Interaction volume radius: 5 \u00c5
Interaction volume height: 10 \u00c5
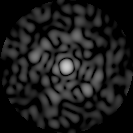
Disorder parameter: 0.9087